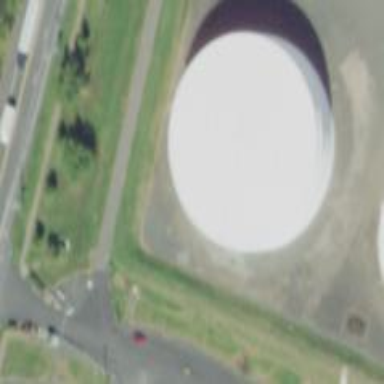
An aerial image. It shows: Storage tank which is man-made.